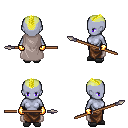
a pixel art fantasy rpg character, female body template, dark elf, purple skin, gray cape, robe skirt, gold short mohawk hairstyle, gold gloves, gray slippers, spear, four views (front, back, left, right), 2x2 character sprite sheet, small pixel art, hard edges, no anti-aliasing